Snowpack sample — Buffalo Mountain, Silverthorne, Colorado, USA (1/25/25, 10:11 AM MST)
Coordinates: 39.6222, -106.1139
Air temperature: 22 °F
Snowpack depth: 110 cm
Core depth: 30 cm
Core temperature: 42.8 °F
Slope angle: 12°, slope face: 102°
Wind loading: high
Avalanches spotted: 0
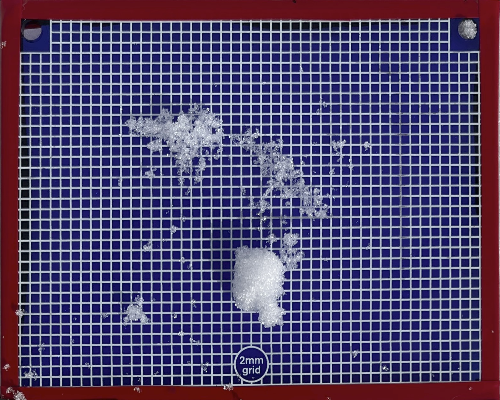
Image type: profile
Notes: No avalanches nearby, collected on the outskirts of a fire break 15 meters from the treeline, on way to Buffalo and Red Mountain